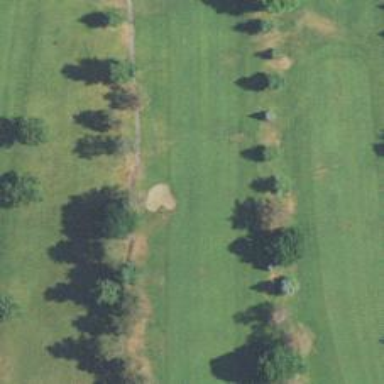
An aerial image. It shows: Golf hole.